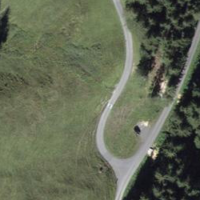
EUNIS habitat code: 44
Species observed at this site:
Chamaenerion angustifolium